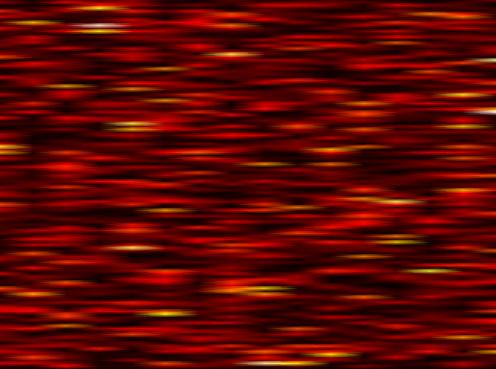
Label: WOLA